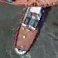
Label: civil